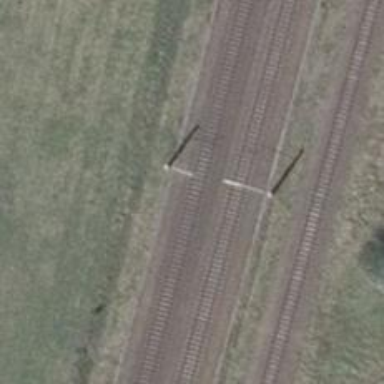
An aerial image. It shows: Milestone along the railway with catenary mast.